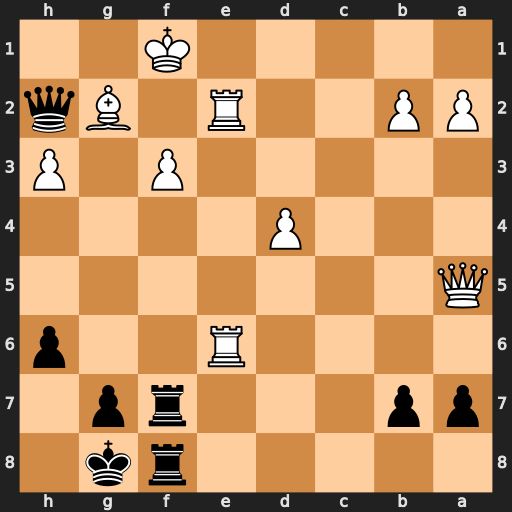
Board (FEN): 5rk1/pp3rp1/4R2p/Q7/3P4/5P1P/PP2R1Bq/5K2
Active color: b
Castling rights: -
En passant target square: -
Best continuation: Rxf3+ Ke1 Qg1+ Kd2 Qxd4+